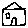
Label: house